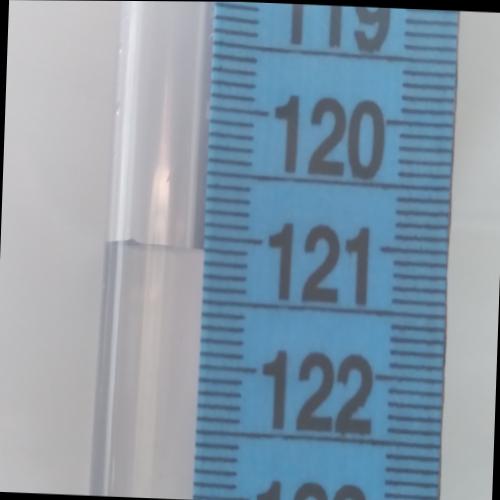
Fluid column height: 121.1 cm